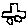
Label: car